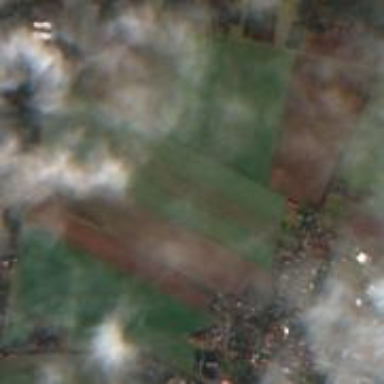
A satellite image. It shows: Picturesque farmland scene.